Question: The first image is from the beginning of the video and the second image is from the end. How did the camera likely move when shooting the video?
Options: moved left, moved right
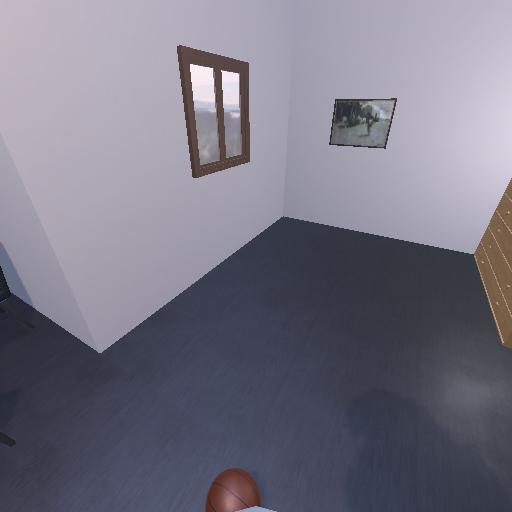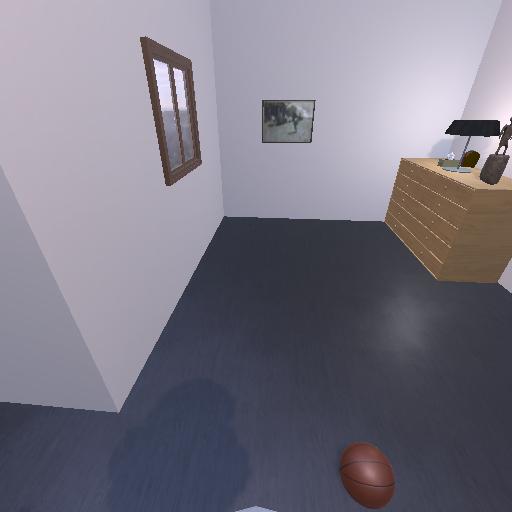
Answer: moved left